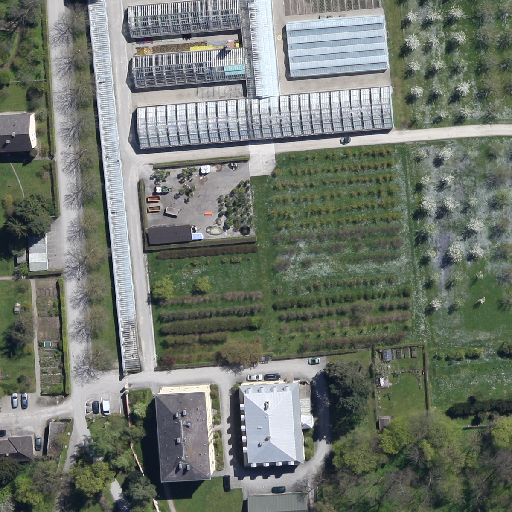
Referring expression: vehicle in the parking area